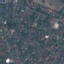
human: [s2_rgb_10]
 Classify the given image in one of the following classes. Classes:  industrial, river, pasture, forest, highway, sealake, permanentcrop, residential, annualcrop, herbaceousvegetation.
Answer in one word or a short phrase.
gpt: Residential